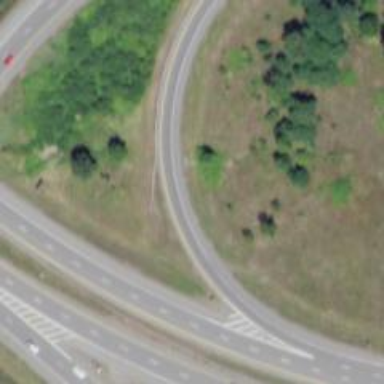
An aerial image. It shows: Asphalt motorway link.